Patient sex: M
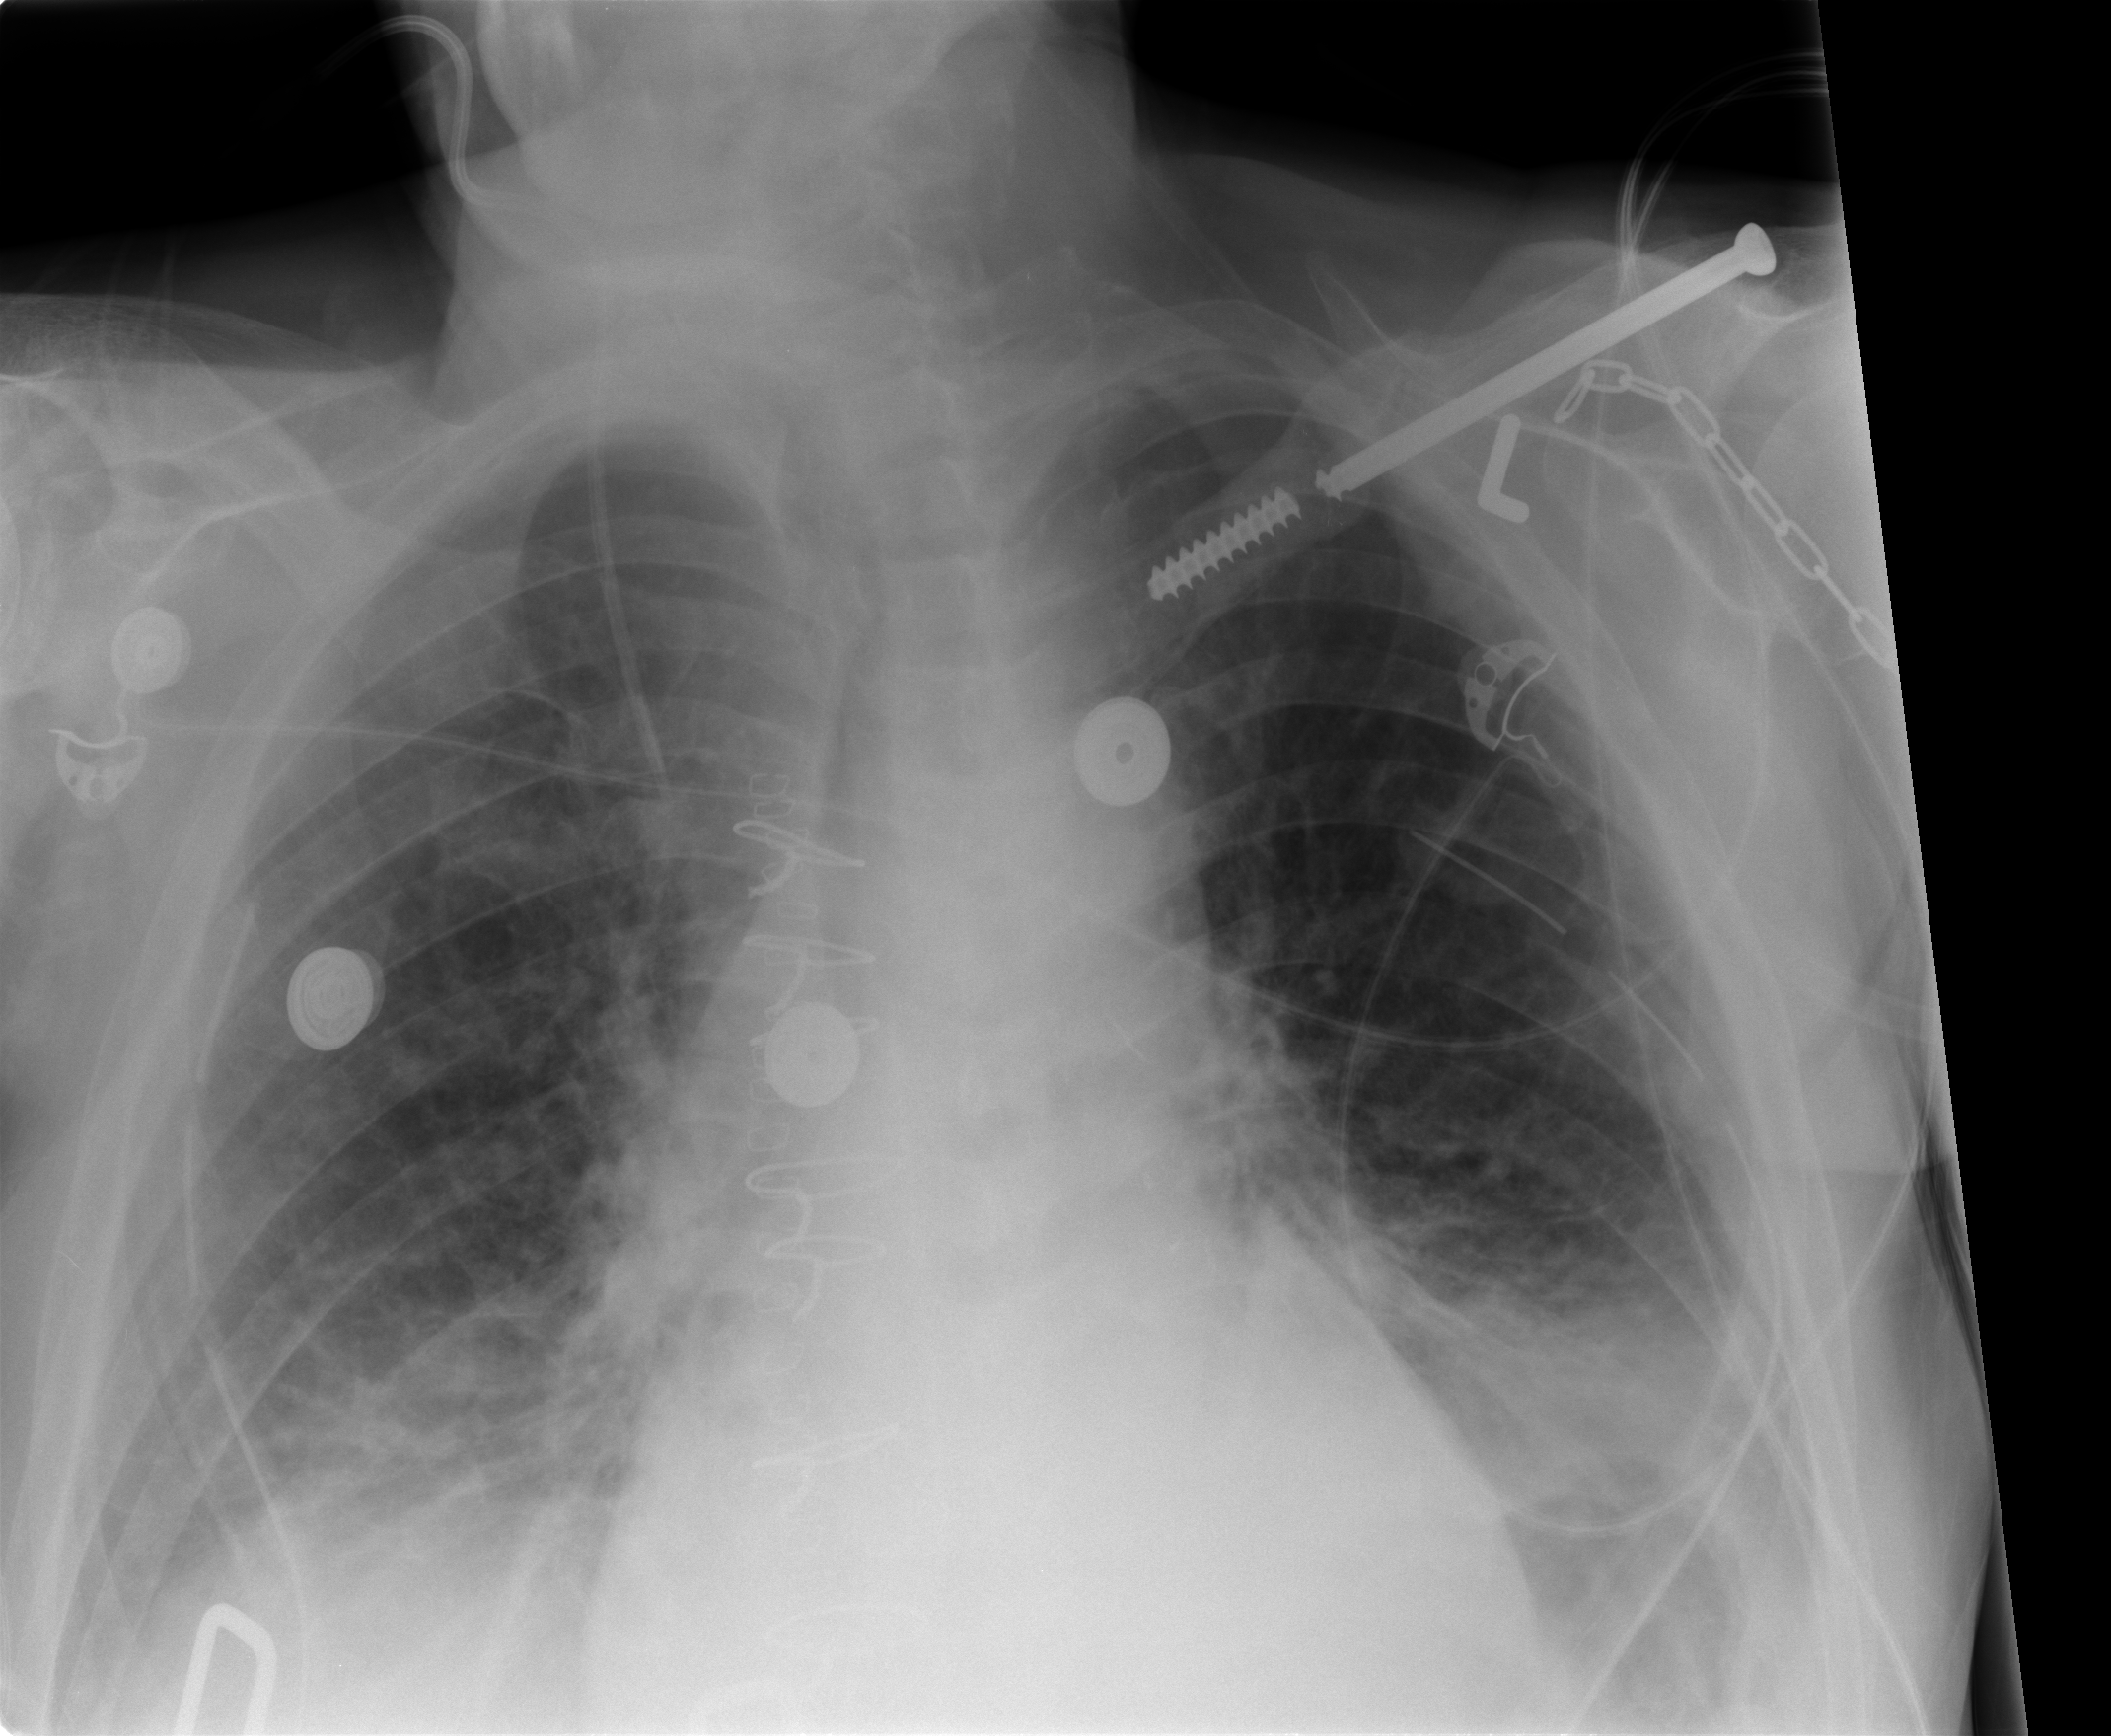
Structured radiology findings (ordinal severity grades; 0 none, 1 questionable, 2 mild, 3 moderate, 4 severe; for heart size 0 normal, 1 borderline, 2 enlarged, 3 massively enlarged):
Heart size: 0
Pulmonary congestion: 2
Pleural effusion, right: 2
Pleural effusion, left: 1
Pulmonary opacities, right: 2
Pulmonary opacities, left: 2
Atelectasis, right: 2
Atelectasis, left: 2